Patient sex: M
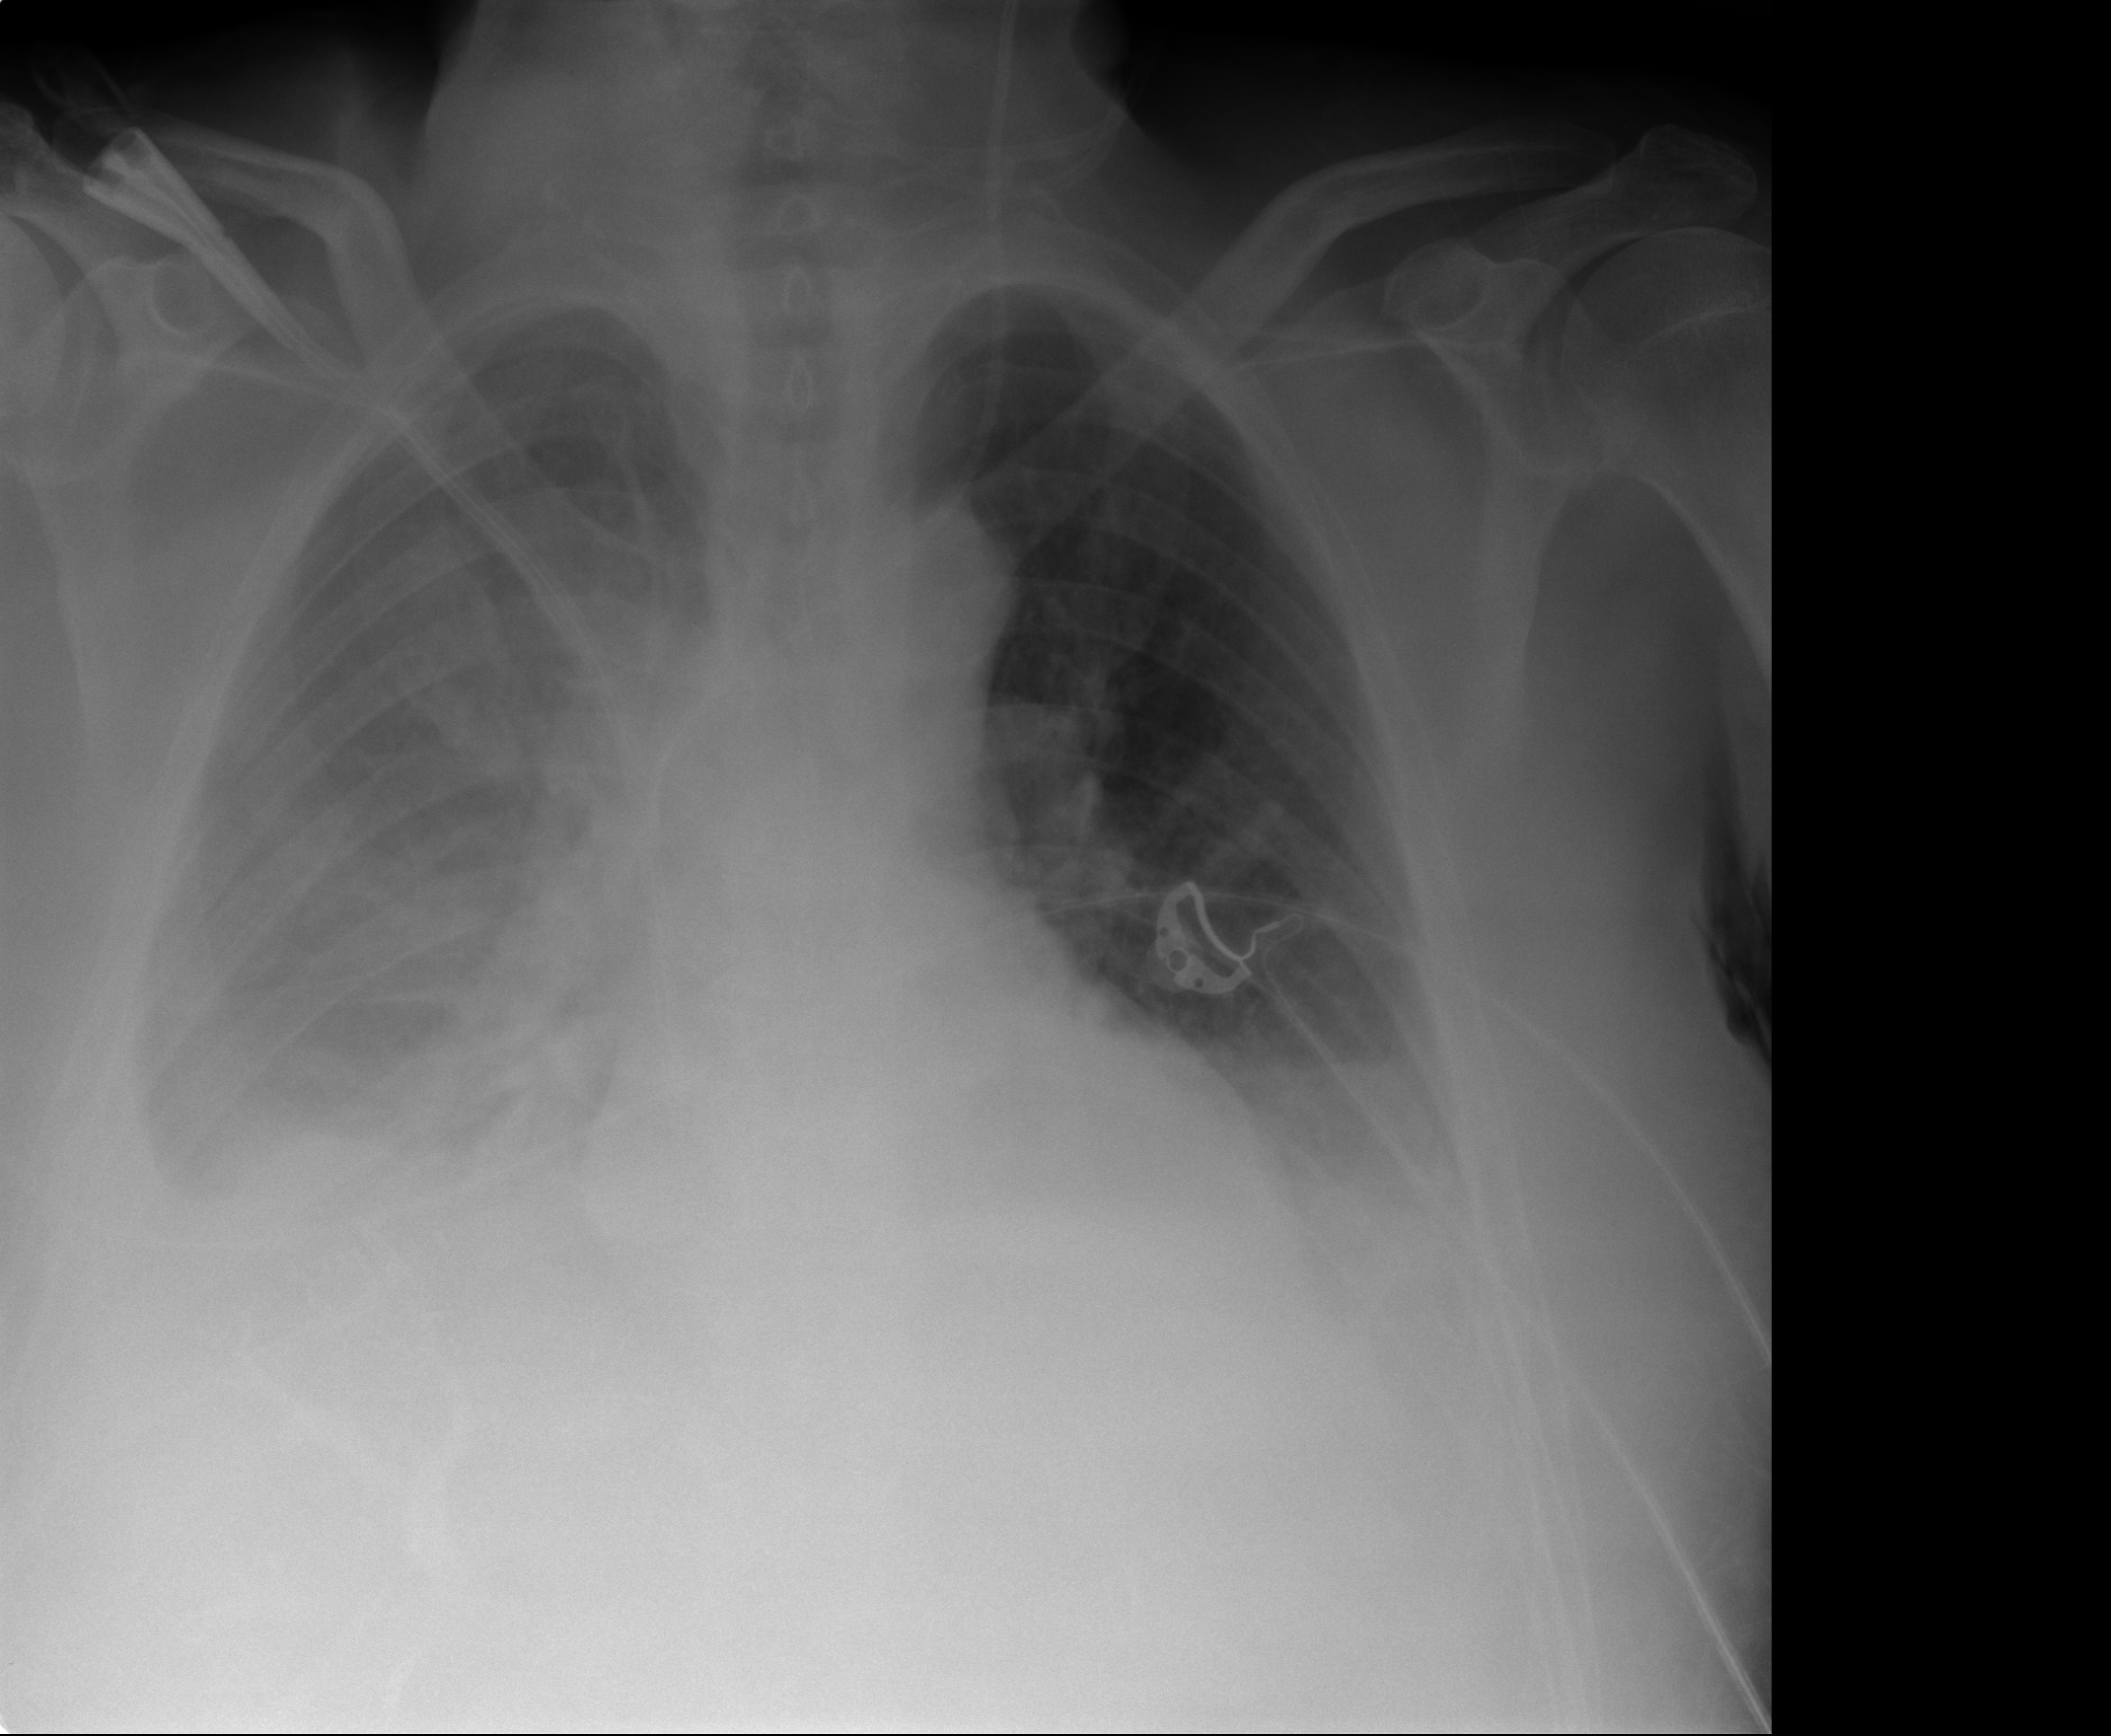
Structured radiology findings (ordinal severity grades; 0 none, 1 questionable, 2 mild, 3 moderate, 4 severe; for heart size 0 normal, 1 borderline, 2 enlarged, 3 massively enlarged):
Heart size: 0
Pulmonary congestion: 2
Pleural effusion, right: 3
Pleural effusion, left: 2
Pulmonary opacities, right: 0
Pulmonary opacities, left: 0
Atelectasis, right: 2
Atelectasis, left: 2